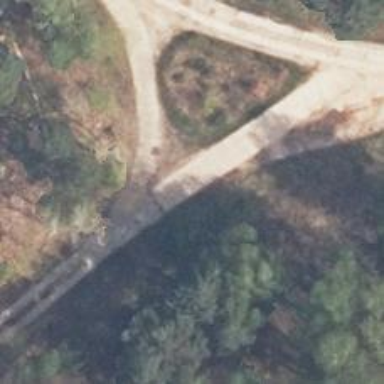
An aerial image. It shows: Unclassified road with concrete surface.